Aerial crown-view tile of a tropical tree (Barro Colorado Island, Panama), acquired 20240813:
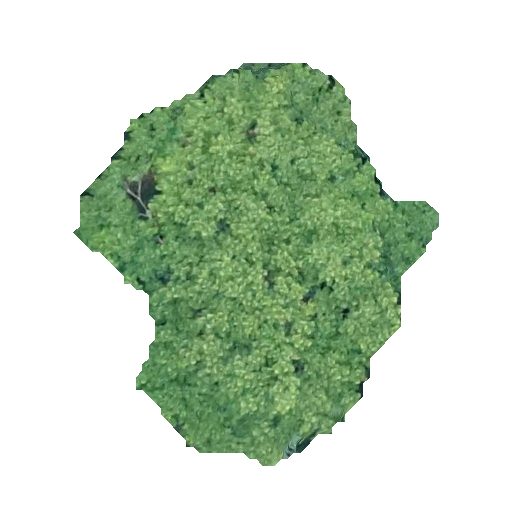
Species: Zanthoxylum ekmanii
GBIF accepted scientific name: Zanthoxylum ekmanii
Crown area: 139.061 m²